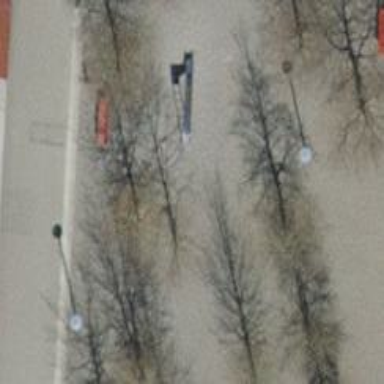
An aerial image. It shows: Urban tree with broadleaved foliage. It belongs to the genus Fagus.